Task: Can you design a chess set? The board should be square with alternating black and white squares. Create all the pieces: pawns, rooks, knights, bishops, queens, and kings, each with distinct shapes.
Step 4136:
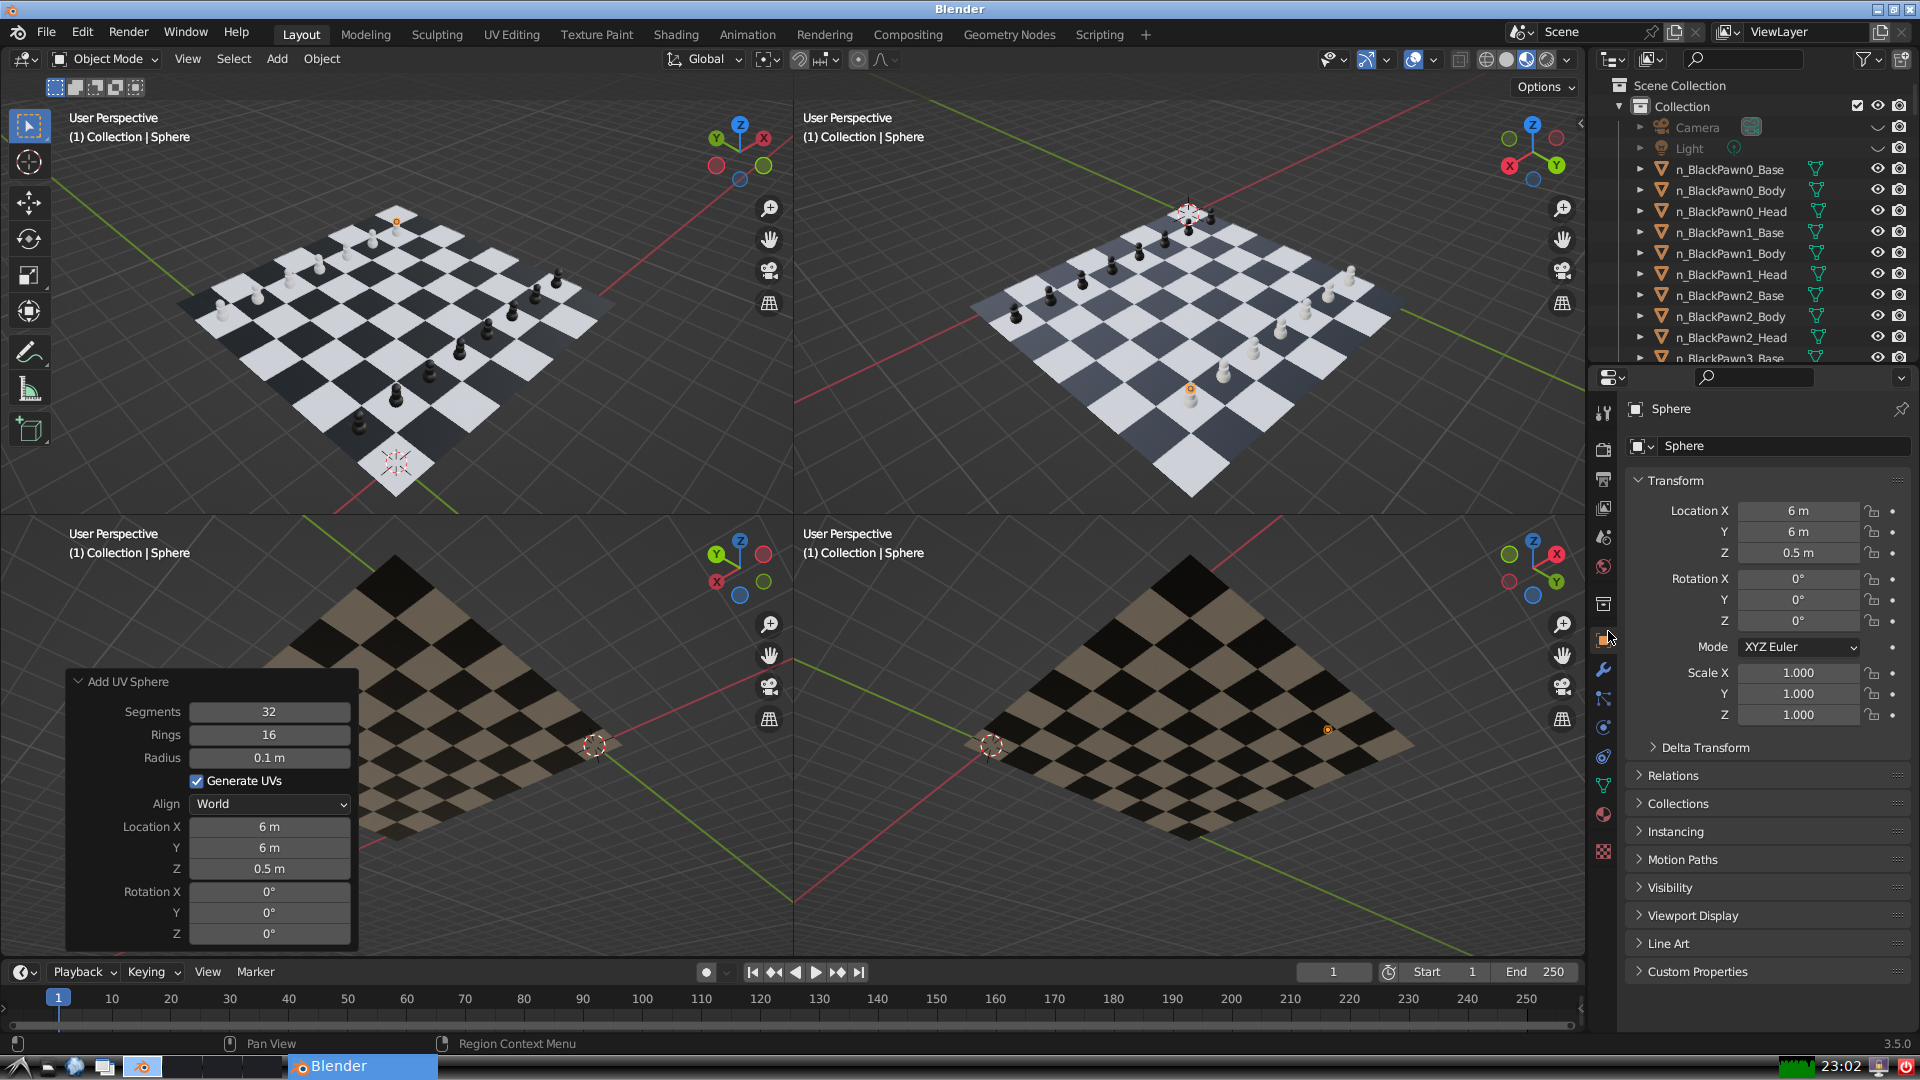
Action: {"mouse_move": [1732, 445]}